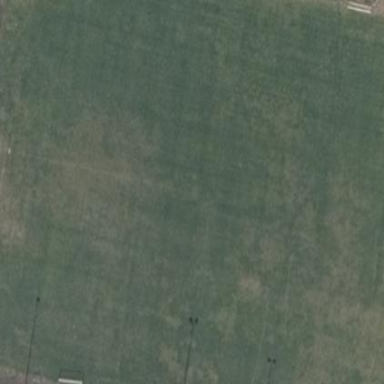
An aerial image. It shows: Soccer pitch with grass surface for leisure land.